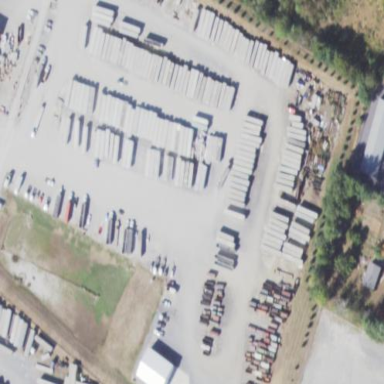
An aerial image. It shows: Waste transfer station.